Question: I have come across an interesting effect on firebug, when using the '+' operator or the ',' operator to concatonate strings and then print something to the console the font changes based on which operator you used.
In this case the font for the word changes:

Why does this happen? Isn't the comma operator used for concatonation as well?
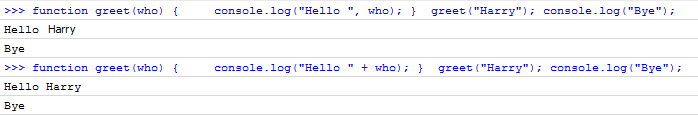
Answer: No the comma is not used for concatenation. 'console.log' will independently log each of its arguments to the same line on the console but if you separate arguments with commas, they will not be concatenated. The '+' operator will concatenate them. For example:
'''
console.log('hello', {foo: 'bar'}); //=> 'hello', {foo: 'bar'}
console.log('hello' + {foo: 'bar'}); //=> 'hello[object Object]'
'''
Using the '+' operator, JavaScript will attempt to call '.toString' on the object in order to concatenate it onto the previous string. Using the comma, each piece is considered its own argument passed to 'console.log' which then logs each one.
As far as why firebug changes the font, I couldn't say. What I say is that it has nothing to do with the actual JavaScript in your application.